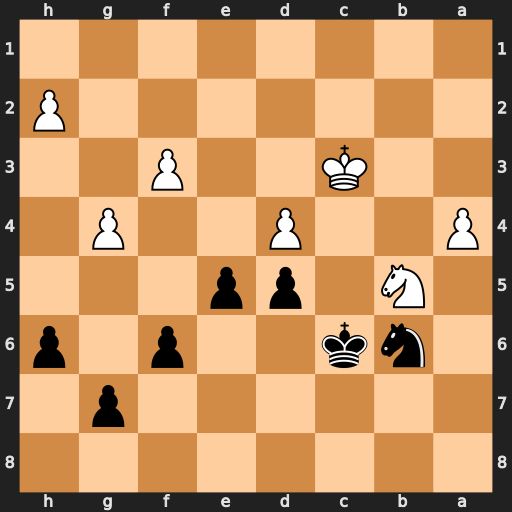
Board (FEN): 8/6p1/1nk2p1p/1N1pp3/P2P2P1/2K2P2/7P/8
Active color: b
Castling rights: -
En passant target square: -
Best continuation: Nxa4+ Kb4 Nb2